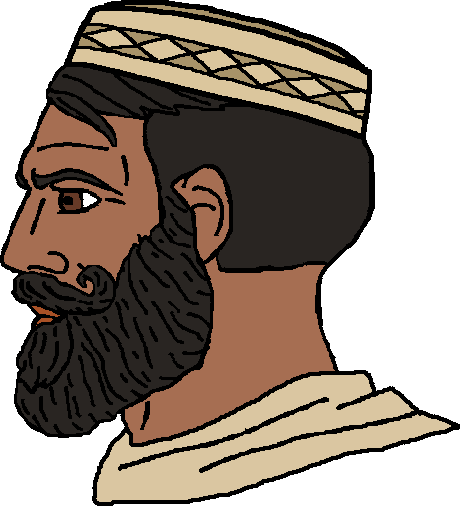
Label: 4_Yes_Chad